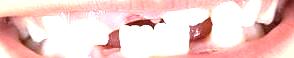
Condition: hypodontia